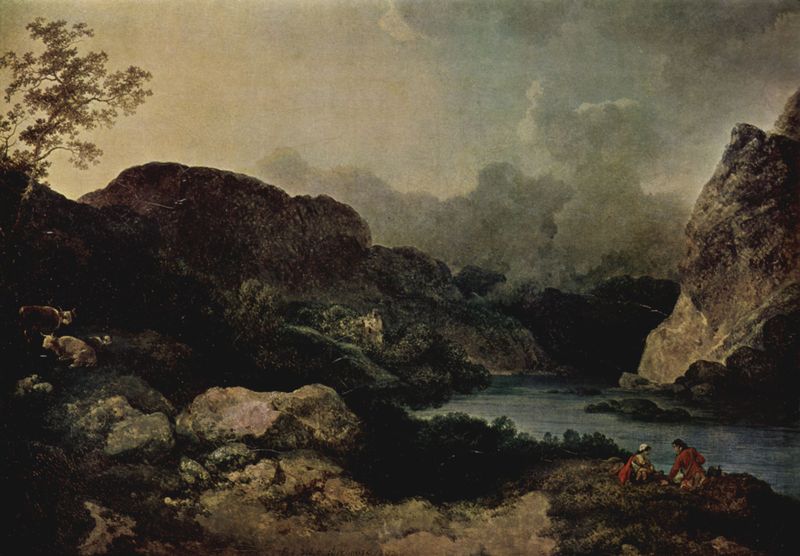
Titel: Abendliche Seelandschaft in Cumberland
Künstler: Louis François Lejeune
Standort: London
Institution: Tate Gallery
Schlagwörter: baum, berg, blau, blätter, dunkel, felsen, gemälde, gestein, gewitter, himmel, laub, mann, meer, schatten, umhang, wasser, weiß, wolken, bäume, fluss, grün, landschaft, menschen, mädchen, sand, see, sitzen, ufer, äste, abend, braun, frau, grau, hell, kleid, licht, männer, nacht, schwarz, gras, haus, rot, schloss, tiere, tuch, weg, wiese, wolke, beige, haube, malerei, jacke, mütze, barock, stein, steine, öl, bach, baumstamm, dämmerung, gräser, horizont, hügel, kühe, natur, strauch, vieh, zweige, busch, büsche, einsam, gebüsch, gewässer, qualm, rauch, sonne, sträucher, insel, realismus, kind, paar, personen, pflanze, pflanzen, kontrast, rosa, tal, wald, genre, bewölkt, wellen, düster, zwei, berge, fels, gebirge, farbe, nebel, herde, kuh, rind, vegetation, berglandschaft, steil, picknick, rast, figuren, fliessen, romantik, strom, staffage, sturm, turner, unwetter, wild, kopftuch, stimmung, junge, grass, ruine, rinder, burg, alpen, idyll, flusslandschaft, idyllisch, häubchen, liebespaar, bedrohung, dunke, dunkle, dramatisch, poussin, drohend, gesträuch, kluft, arkadien, maria, wegelagerer, ochsen, hirte, hirten, schäfer, josef, bäum, bewuchs, behausung, lagern, lorrain, blus, staffagefigur, menchen, stracu, woklen, flucht aus ägypten, beerge, landschaftz, storm, picknich, picknicj, wolkenm, wolkken, en, g, ss, kosef, üaar